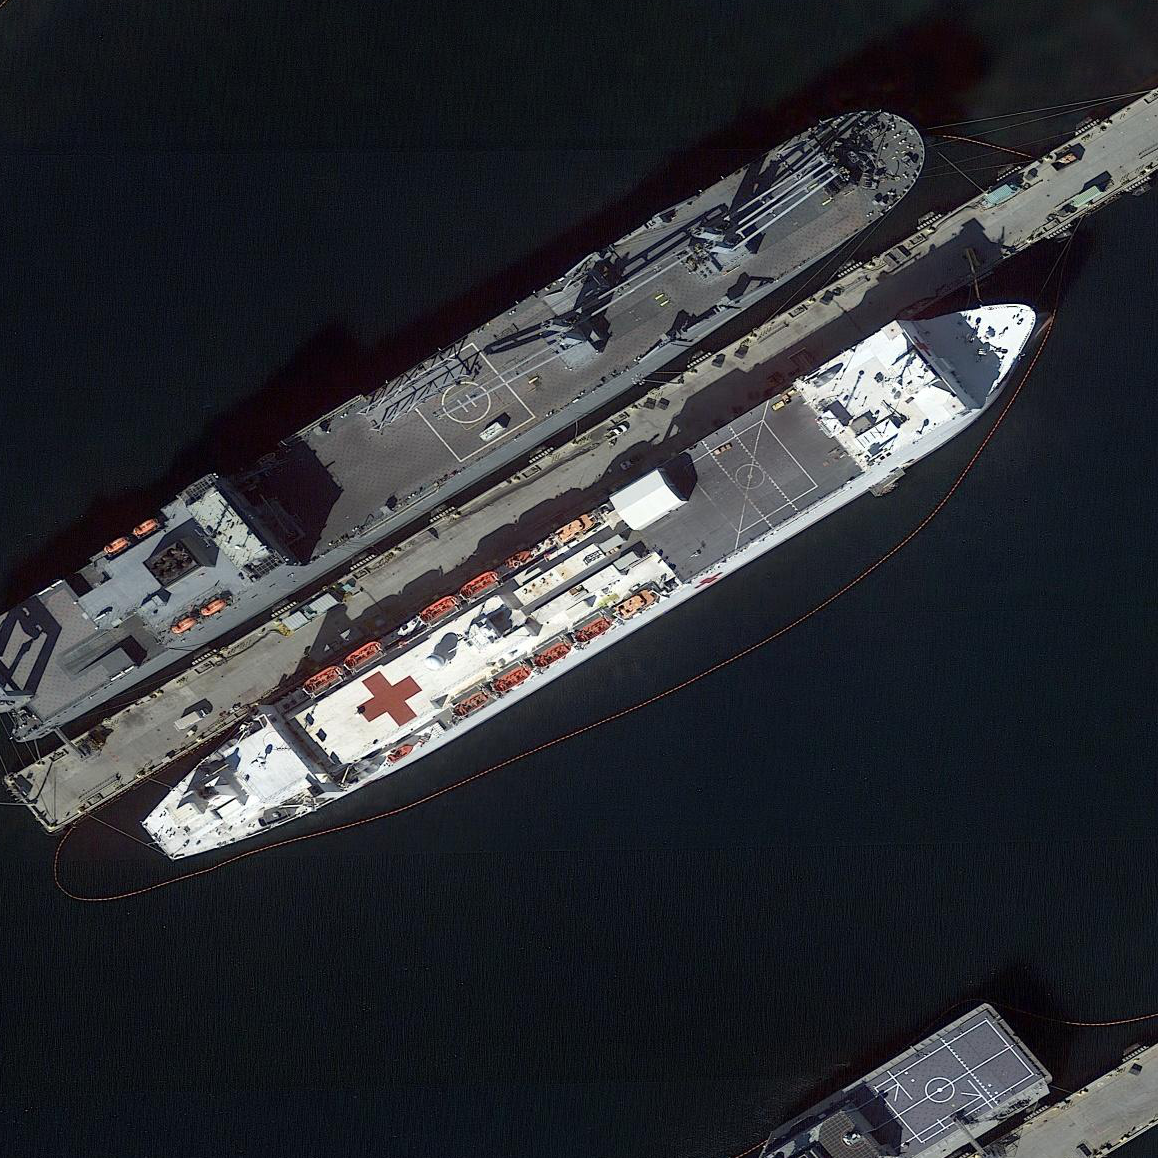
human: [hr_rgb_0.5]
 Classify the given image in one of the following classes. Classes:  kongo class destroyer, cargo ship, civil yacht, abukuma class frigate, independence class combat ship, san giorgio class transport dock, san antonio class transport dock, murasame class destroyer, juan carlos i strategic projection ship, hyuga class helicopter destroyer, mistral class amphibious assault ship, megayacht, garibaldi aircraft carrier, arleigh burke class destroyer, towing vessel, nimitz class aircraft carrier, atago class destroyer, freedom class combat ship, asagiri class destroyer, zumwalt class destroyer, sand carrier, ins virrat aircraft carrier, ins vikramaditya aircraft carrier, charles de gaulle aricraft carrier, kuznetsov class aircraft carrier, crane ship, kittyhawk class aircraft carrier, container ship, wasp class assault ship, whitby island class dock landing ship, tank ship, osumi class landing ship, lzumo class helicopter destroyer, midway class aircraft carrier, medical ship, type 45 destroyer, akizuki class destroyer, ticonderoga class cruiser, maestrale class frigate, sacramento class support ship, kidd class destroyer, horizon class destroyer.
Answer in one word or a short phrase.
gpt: Medical ship